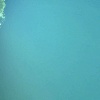
Label: water